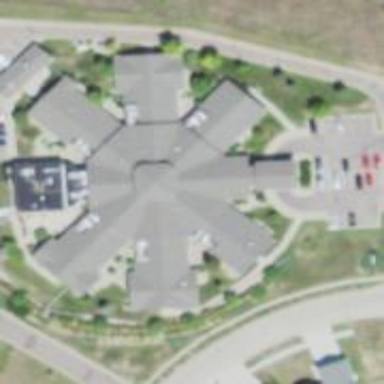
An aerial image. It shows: Nursing home.